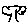
Label: tree